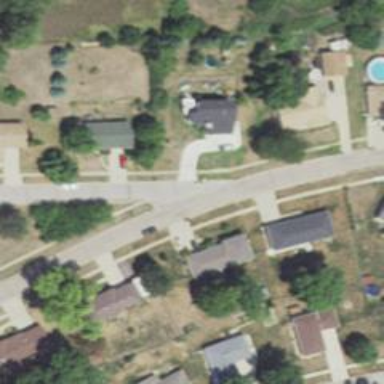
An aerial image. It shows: Residential road with sidewalk on the left side.